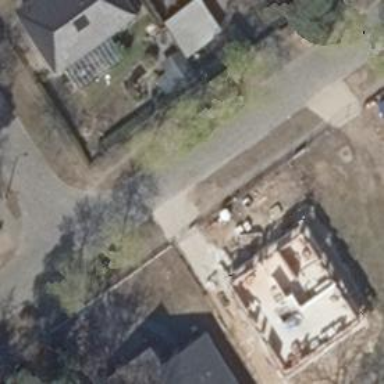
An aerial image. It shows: Residential road with separate sidewalks on both sides.